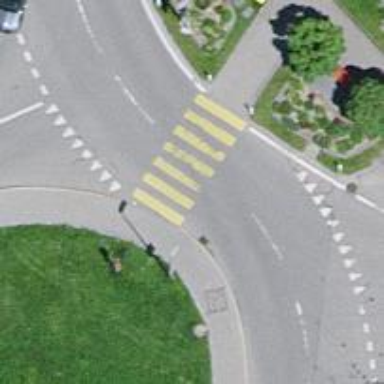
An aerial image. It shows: Zebra crossing on the road.